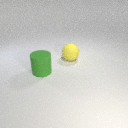
large yellow rubber sphere behind large green rubber cylinder